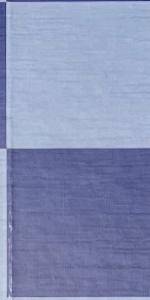
Label: Empty